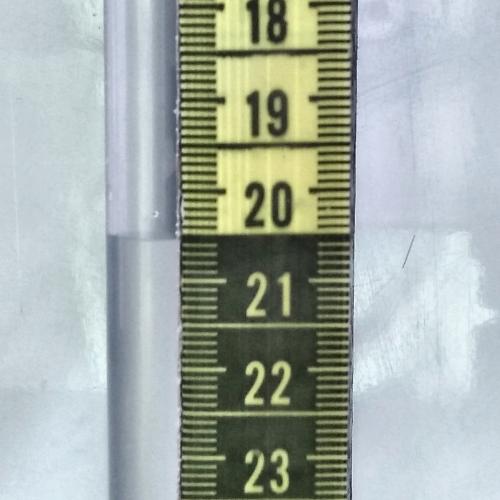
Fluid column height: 20.6 cm